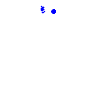
Particle: pion